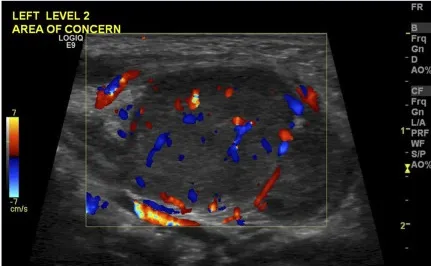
(A) Color Doppler images on neck ultrasound scan at age of 45 days demonstrates an enlarged left cervical lymph node of increased vascularity in keeping with lymphadenitis.
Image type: radiology (ultrasound)